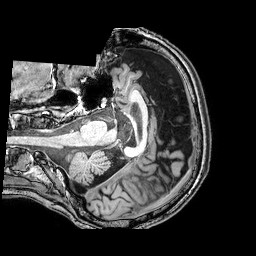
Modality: T1w
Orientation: axial
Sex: male
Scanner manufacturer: philips
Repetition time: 0.008164 s
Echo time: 0.00374 s